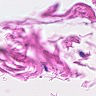
Metastatic tissue present: no